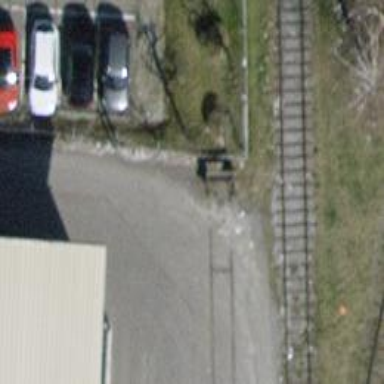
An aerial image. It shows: Railway buffer stop.